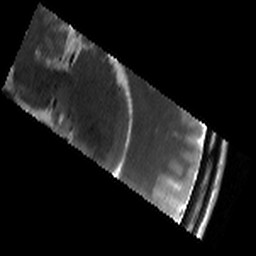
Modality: T2w
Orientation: sagittal
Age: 22
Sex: male
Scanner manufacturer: siemens
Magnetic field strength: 3 T
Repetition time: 8.02 s
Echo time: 0.08 s